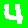
Digit: 4